Question: So I have hysteresis loop. I want to use the erf function to fit it with my data.
A portion of my loop is shown in black on the lower graph.
I am trying to use the <URL> and 'scipy.special.erf' function to fit the data with the following code:
'''
import scipy.special
import scipy.optimize
def erfunc(x,a,b):
return mFL*scipy.special.erf((x-a)/(b*np.sqrt(2)))
params,extras = scipy.optimize.curve_fit(erfunc,x_data,y_data)
x_erf = list(range(-3000,3000,1))
y_erf = erfunc(x_erf,params[0],params[1])
'''
'mFL' is a constant, 'a' controls the position of the erf curve and 'b' the slope of the curve. (To my knowledge)
However, when I plot the obtained x_erf and y_erf data (in blue). I get the following fitting, which is not ideal to say the least:

Is there a way i can get a proper fit?
Edit:
Link to data file: <URL>
Params<URL> = 0.27837306
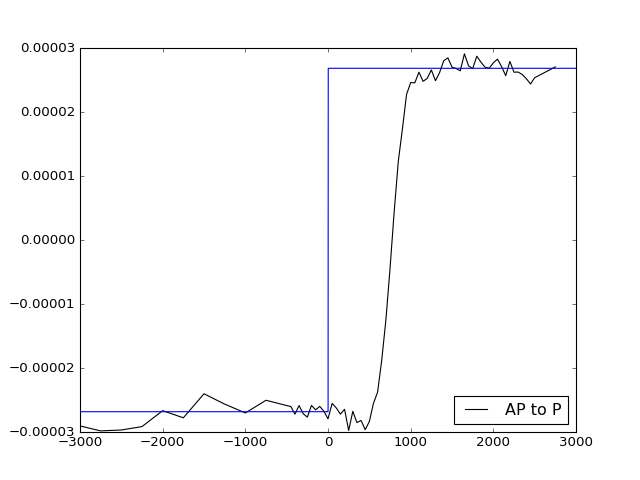
Answer: I suspect two things are needed for a good fit here. First, I believe you need to add 'mFL' to your 'erfunc' function, and second, as suggested by Glostas, you need to specify some initial guesses for your fitting parameters. I created some artificial data in an attempt to replicate your data. The plot on the left is before giving 'curve_fit' some initial parameters and the plot on the right is after.
<URL>
---
Here is the code to reproduce the above plots
'''
import numpy as np
from scipy.special import erf
from scipy.optimize import curve_fit
import matplotlib.pyplot as plt
def erfunc(x, mFL, a, b):
return mFL*erf((x-a)/(b*np.sqrt(2)))
x_data = np.linspace(-3000, 3000, 100)
mFL, a, b = 0.0003, 500, 100
y_data = erfunc(x_data, mFL, a, b)
y_noise = np.random.rand(y_data.size) / 1e4
y_noisy_data = y_data + y_noise
params, extras = curve_fit(erfunc, x_data, y_noisy_data)
# supply initial guesses to curve_fit through p0 arg
superior_params, extras = curve_fit(erfunc, x_data, y_noisy_data,
p0=[0.001, 100, 100])
fig = plt.figure()
ax1 = fig.add_subplot(121)
ax2 = fig.add_subplot(122)
ax1.plot(x_data, erfunc(x_data, *params))
ax1.plot(x_data, y_noisy_data, 'k')
ax1.set_title('Before Guesses')
ax2.plot(x_data, erfunc(x_data, *superior_params))
ax2.plot(x_data, y_noisy_data, 'k')
ax2.set_title('After Guesses')
'''